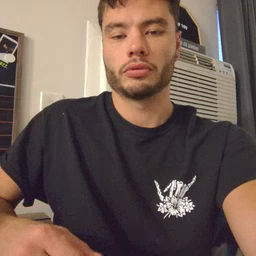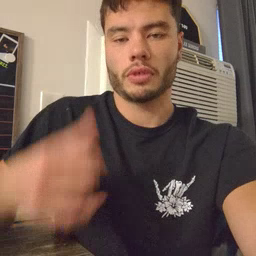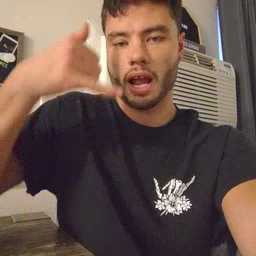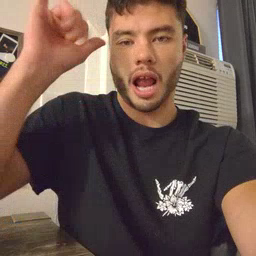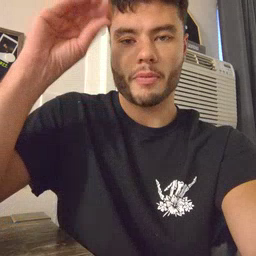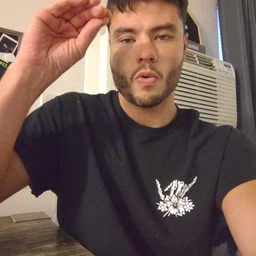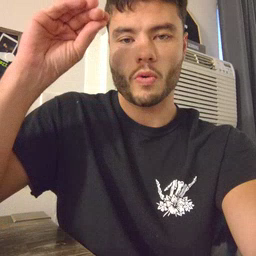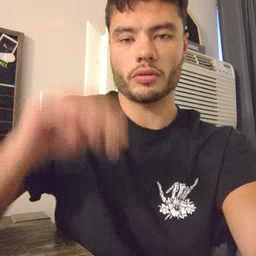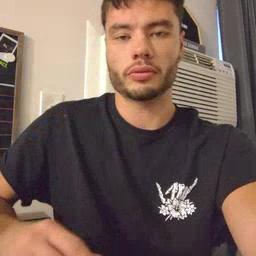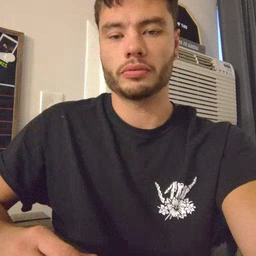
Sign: cowboy